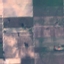
Land use / land cover class: PermanentCrop